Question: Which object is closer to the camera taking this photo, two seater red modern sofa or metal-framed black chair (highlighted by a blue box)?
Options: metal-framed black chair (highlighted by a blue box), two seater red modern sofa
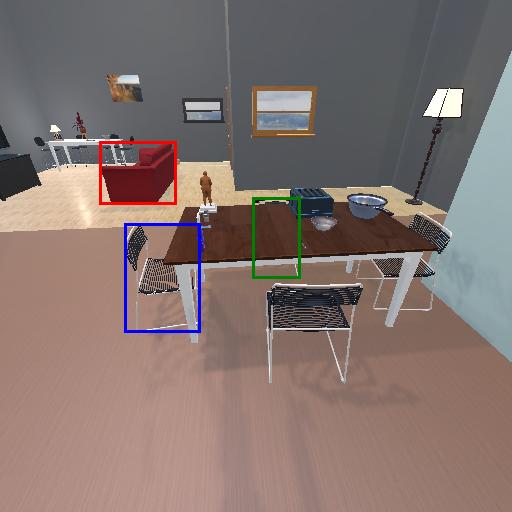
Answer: metal-framed black chair (highlighted by a blue box)